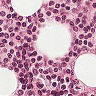
Metastatic tissue present: no